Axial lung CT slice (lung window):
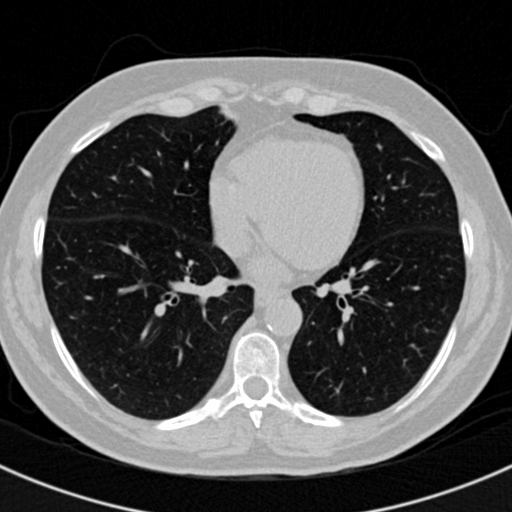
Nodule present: no